Field crop: maize
Growth stage: 2
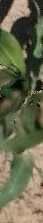
Species: maize